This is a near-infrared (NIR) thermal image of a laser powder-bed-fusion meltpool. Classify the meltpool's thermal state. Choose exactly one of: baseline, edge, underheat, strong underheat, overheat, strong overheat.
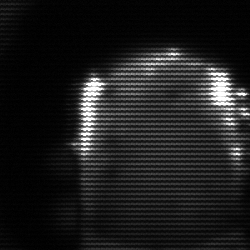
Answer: baseline